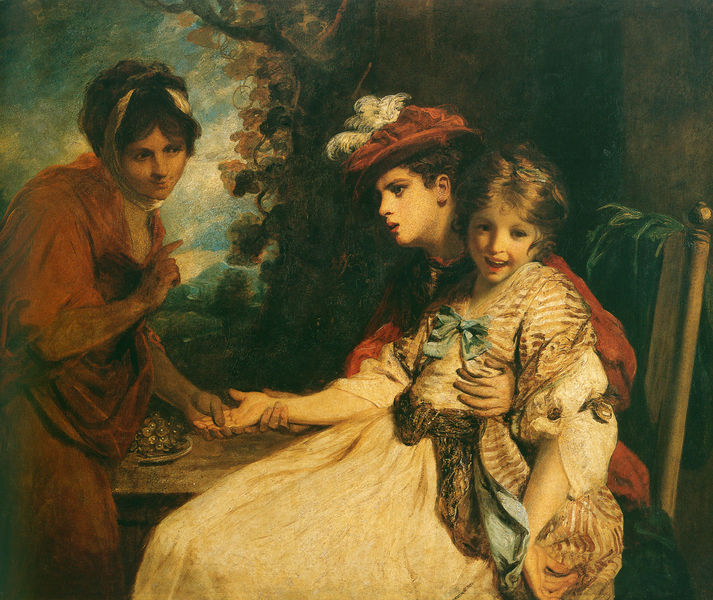
Titel: Eine Wahrsagerin
Künstler: Sir Joshua Reynolds
Institution: Waddesdon Manor, National Trust
Schlagwörter: baum, blau, hand, himmel, weiß, bäume, frauen, gelb, grün, sitzen, braun, frau, hut, kleid, stuhl, tisch, rot, schleife, dienerin, federn, teller, bild, familie, kind, mutter, tochter, federhut, hellblau, haarband, stuhllehne, streifen, schoß, lachen, fröhlich, sorge, dinerin, wahrsagerin, handlesen